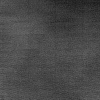
Atmospheric dust classification: dusty